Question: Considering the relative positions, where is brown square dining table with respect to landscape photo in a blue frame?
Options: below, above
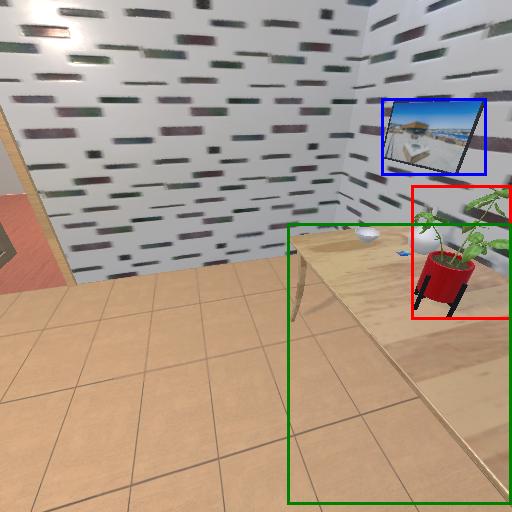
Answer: below